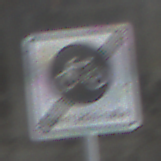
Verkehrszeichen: EndeFahrradstrasse
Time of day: Midday
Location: Outdoor (Suburban)
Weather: Overcast
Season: NotSpecified
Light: Natural